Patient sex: M
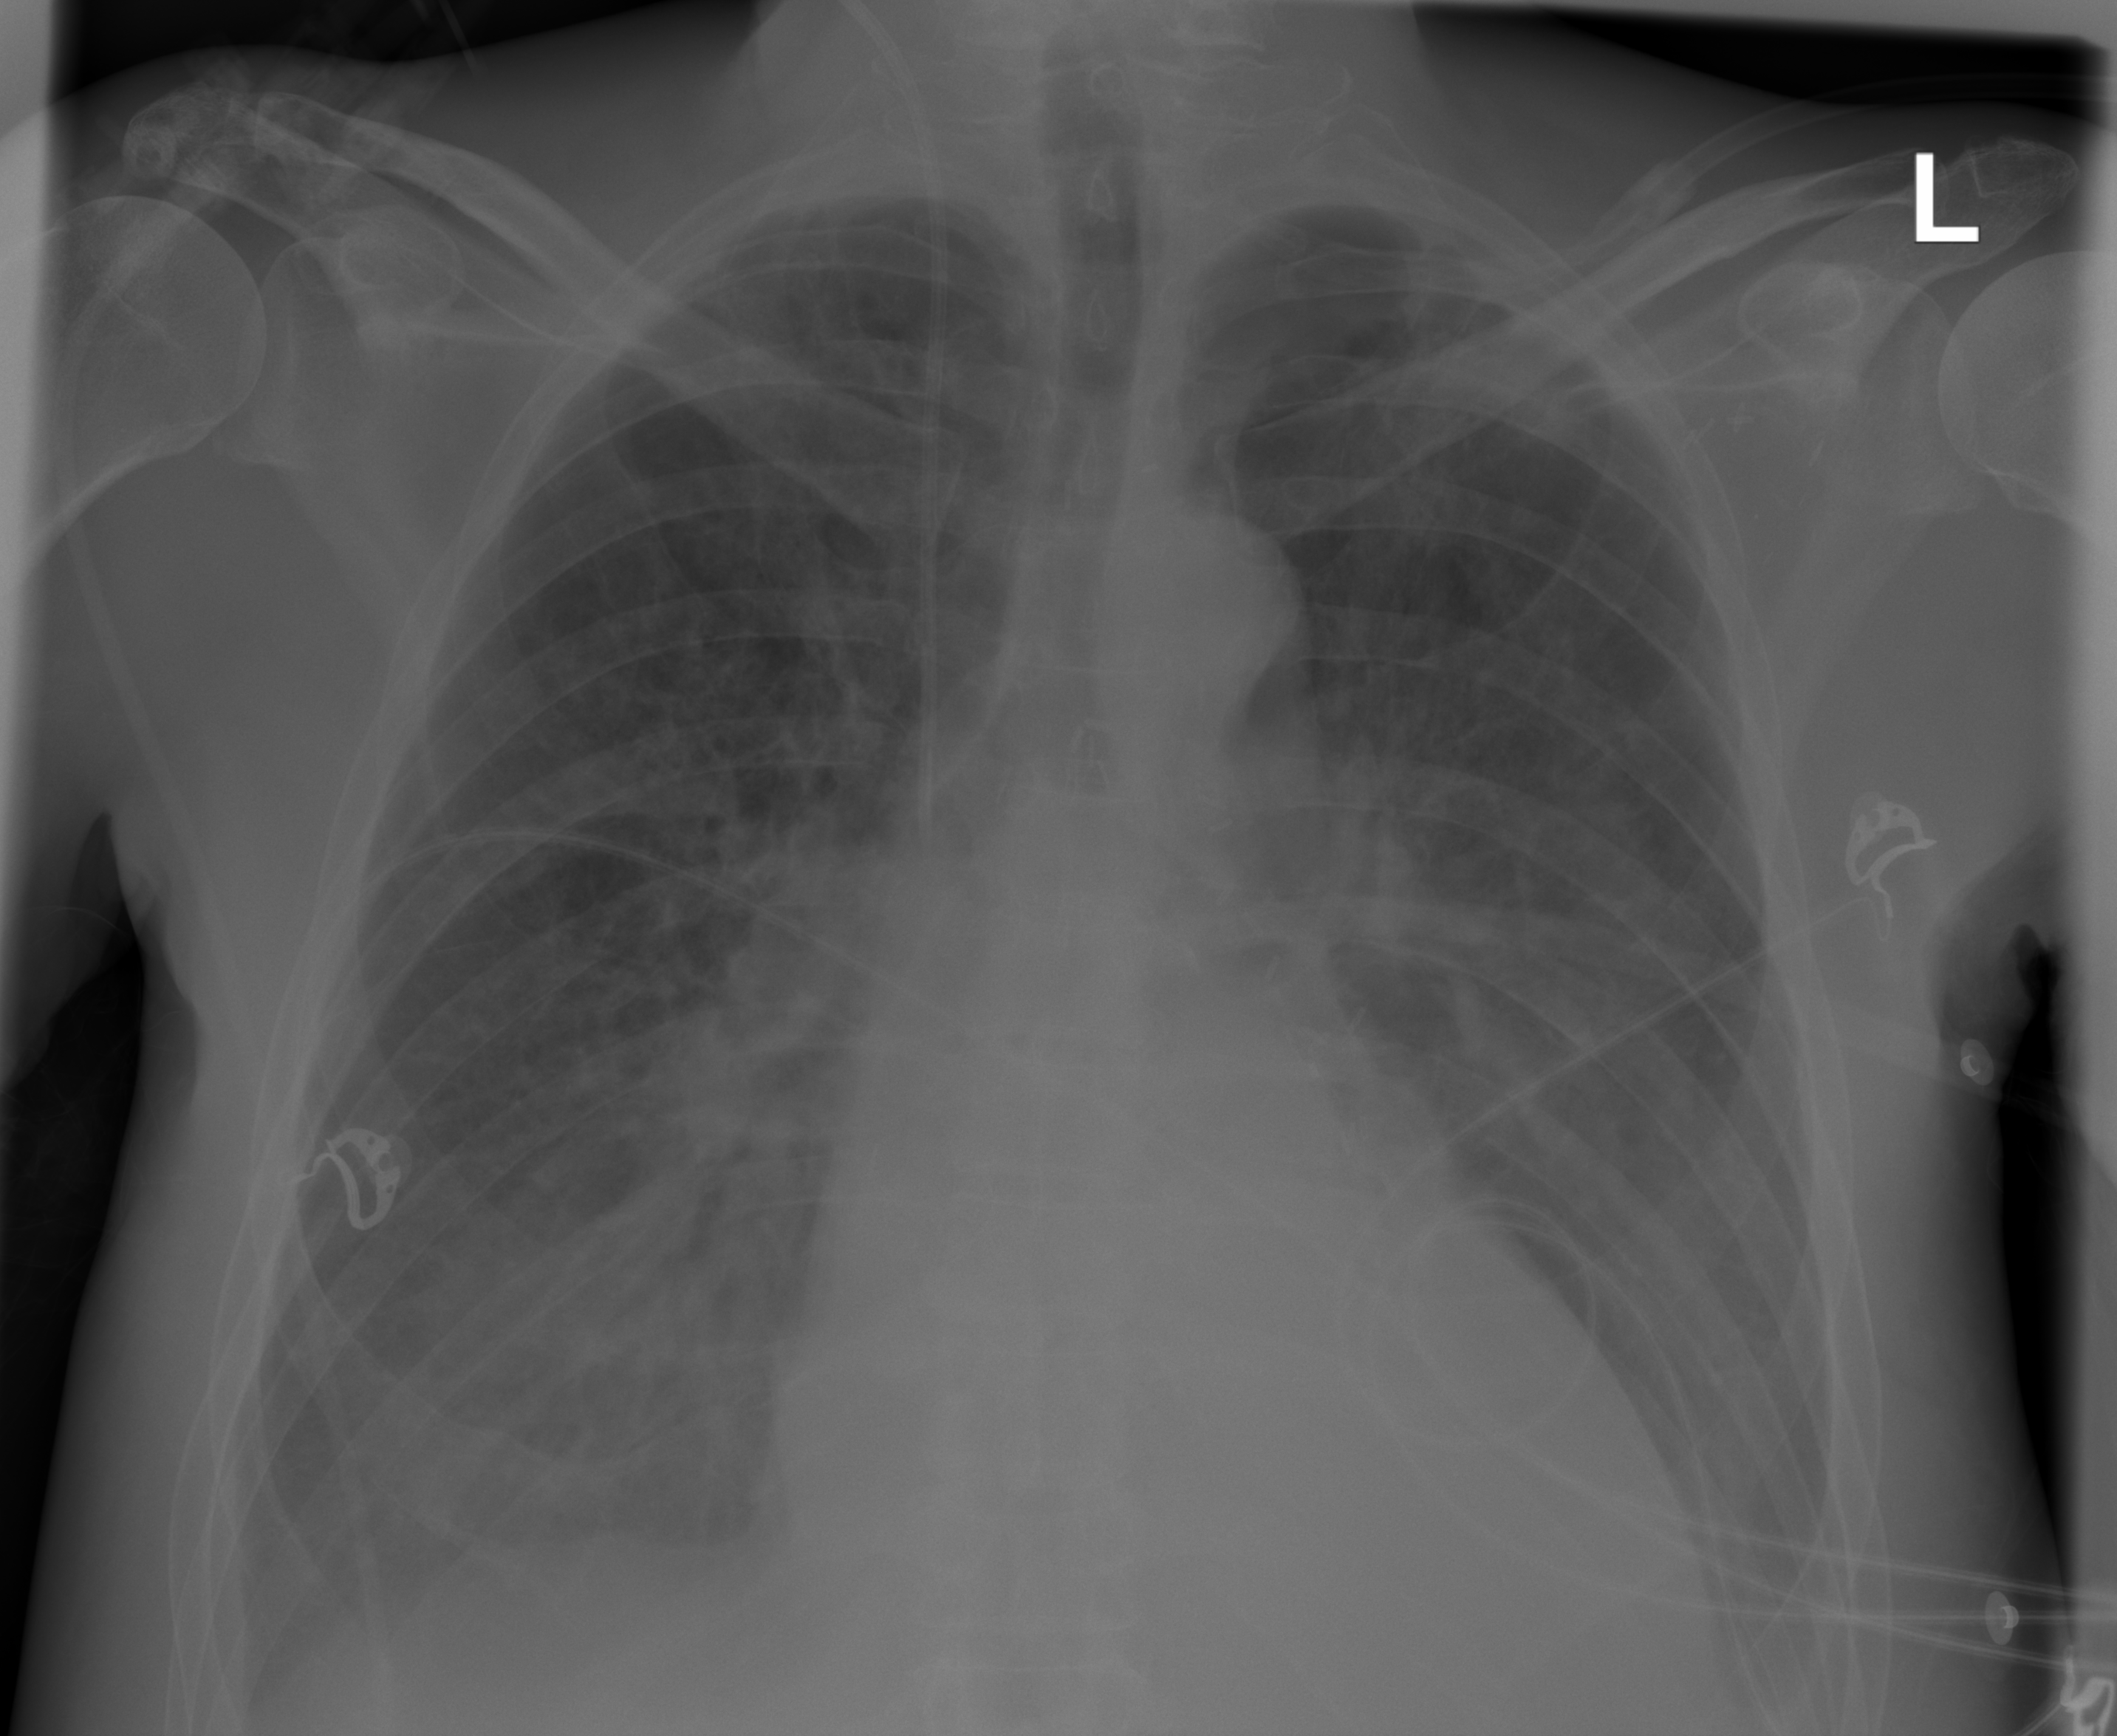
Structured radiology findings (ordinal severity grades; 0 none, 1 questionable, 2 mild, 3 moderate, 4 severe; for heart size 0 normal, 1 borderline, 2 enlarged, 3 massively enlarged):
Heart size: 1
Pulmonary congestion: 2
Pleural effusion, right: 2
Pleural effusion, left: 2
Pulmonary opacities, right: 1
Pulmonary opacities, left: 1
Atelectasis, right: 2
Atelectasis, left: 2